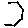
Label: hexagon